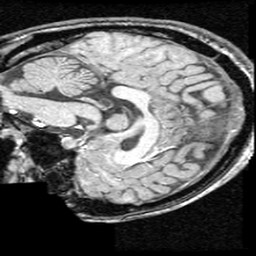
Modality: T1w
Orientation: sagittal
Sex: female
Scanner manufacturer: ge
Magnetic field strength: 1.5 T
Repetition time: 21 s
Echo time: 0.008 s